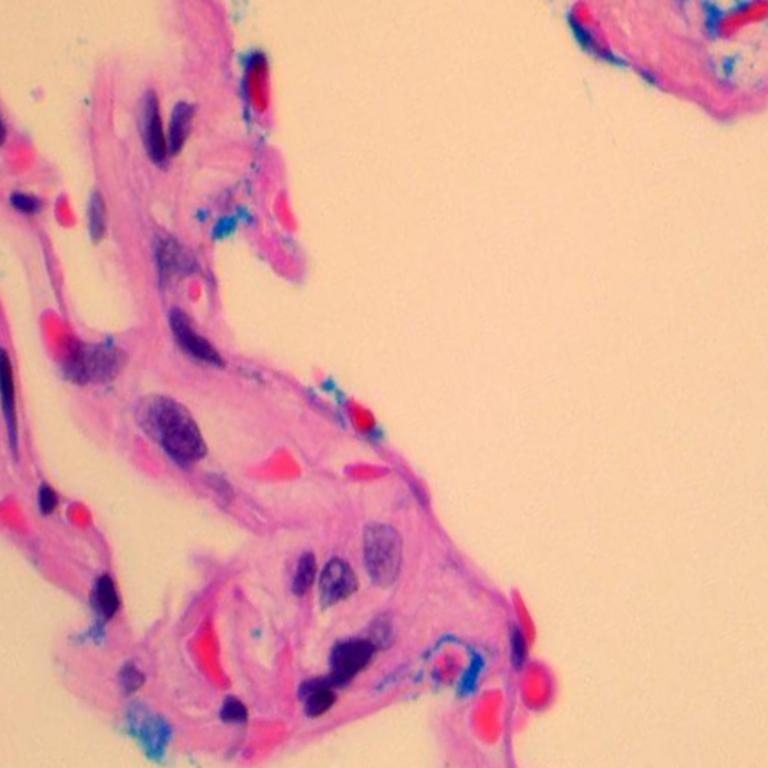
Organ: lung
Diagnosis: benign